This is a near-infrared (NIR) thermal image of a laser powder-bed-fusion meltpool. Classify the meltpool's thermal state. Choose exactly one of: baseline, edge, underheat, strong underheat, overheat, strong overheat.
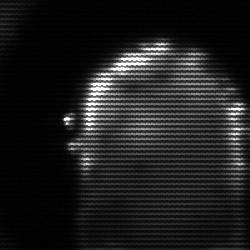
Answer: baseline